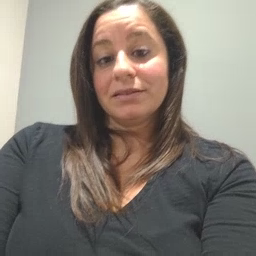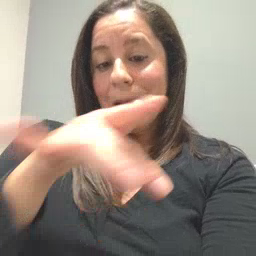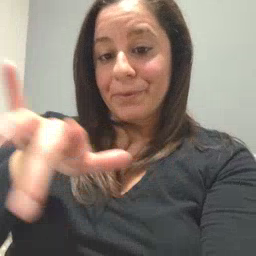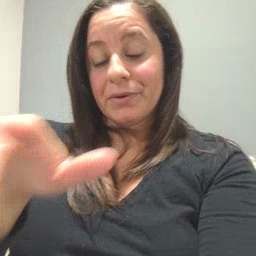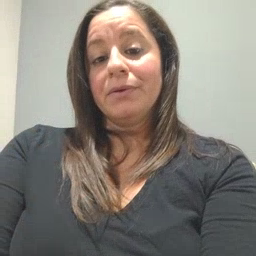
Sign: empty